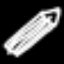
Label: pencil